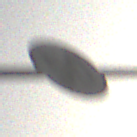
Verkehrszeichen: EndeGeschwindigkeit50
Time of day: SunriseSunset
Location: Roofed (Suburban)
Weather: Clear
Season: NotSpecified
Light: Natural